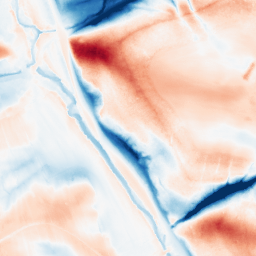
Category: classical
Decomposition family: gaussian_anisotropic
Decomposition parameters: sigma_x: 2
sigma_y: 20
Upsampling method: regularized
Upsampling parameters: scale: 4
lambda_reg: 0.01
Upsampling scale: 4